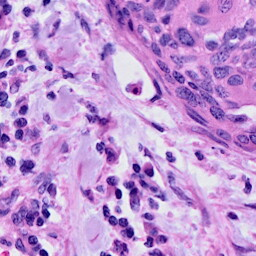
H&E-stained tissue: Cervix